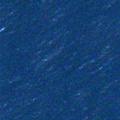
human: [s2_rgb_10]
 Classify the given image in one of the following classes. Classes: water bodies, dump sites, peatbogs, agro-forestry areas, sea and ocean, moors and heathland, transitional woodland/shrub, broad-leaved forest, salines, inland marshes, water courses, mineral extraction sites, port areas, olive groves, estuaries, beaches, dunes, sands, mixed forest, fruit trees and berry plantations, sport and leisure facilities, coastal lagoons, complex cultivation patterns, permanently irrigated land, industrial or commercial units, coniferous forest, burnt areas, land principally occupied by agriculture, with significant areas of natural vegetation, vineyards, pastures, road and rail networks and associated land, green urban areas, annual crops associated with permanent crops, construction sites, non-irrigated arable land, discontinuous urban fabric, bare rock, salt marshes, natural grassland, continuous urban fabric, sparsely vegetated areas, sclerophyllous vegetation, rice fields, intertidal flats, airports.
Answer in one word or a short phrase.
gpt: sea and ocean